Interaction volume radius: 5 \u00c5
Interaction volume height: 35 \u00c5
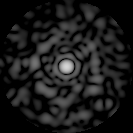
Disorder parameter: 0.8164